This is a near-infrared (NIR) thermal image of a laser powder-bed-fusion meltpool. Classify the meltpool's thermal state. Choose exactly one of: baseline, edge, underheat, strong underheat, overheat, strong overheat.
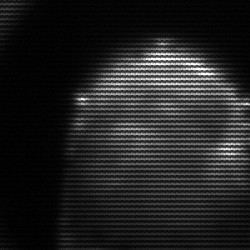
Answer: edge